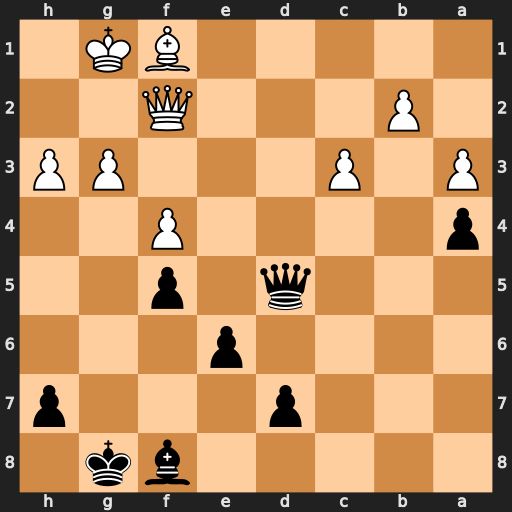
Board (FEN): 5bk1/3p3p/4p3/3q1p2/p4P2/P1P3PP/1P3Q2/5BK1
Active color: b
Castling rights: -
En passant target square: -
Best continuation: Bc5 Qxc5 Qxc5+